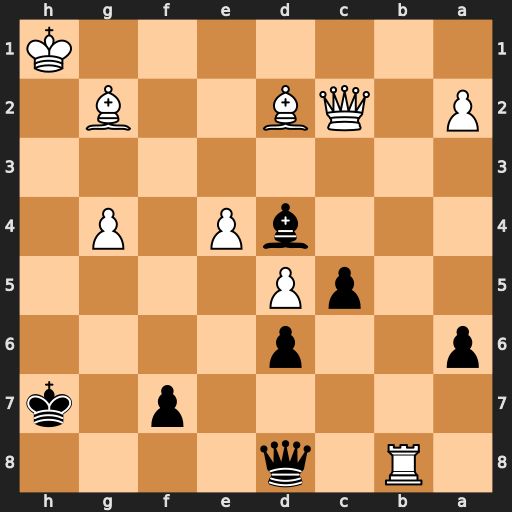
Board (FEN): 1R1q4/5p1k/p2p4/2pP4/3bP1P1/8/P1QB2B1/7K
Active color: b
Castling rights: -
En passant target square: -
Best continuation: Qh4+ Bh3 Qxh3#